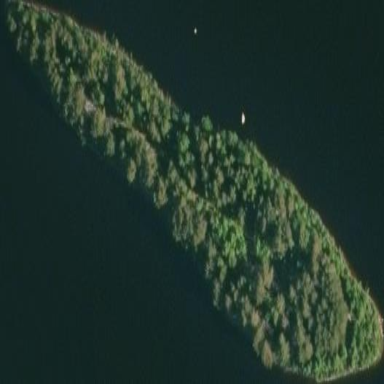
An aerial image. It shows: Islet covered with forest.